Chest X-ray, PA view. Patient: 74 years old, sex M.
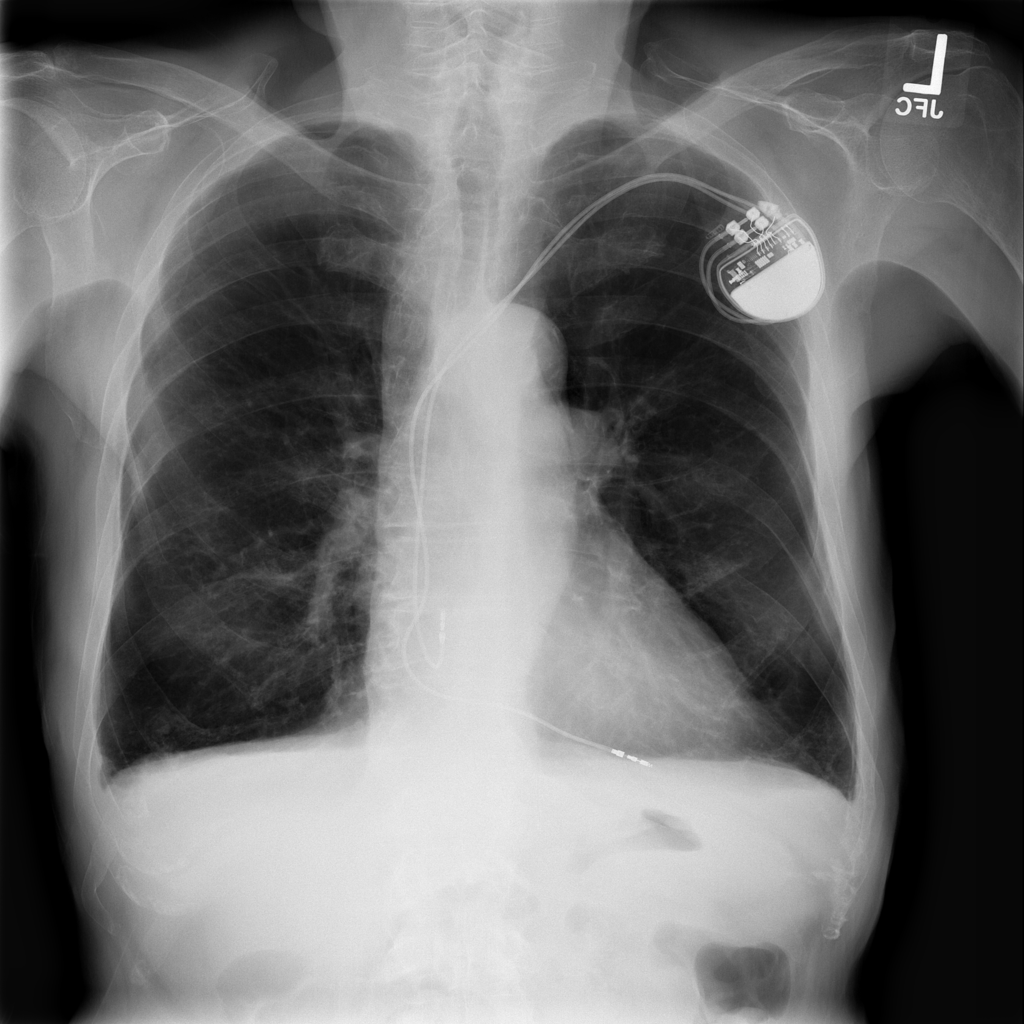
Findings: No Finding